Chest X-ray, AP view. Patient: 56 years old, sex M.
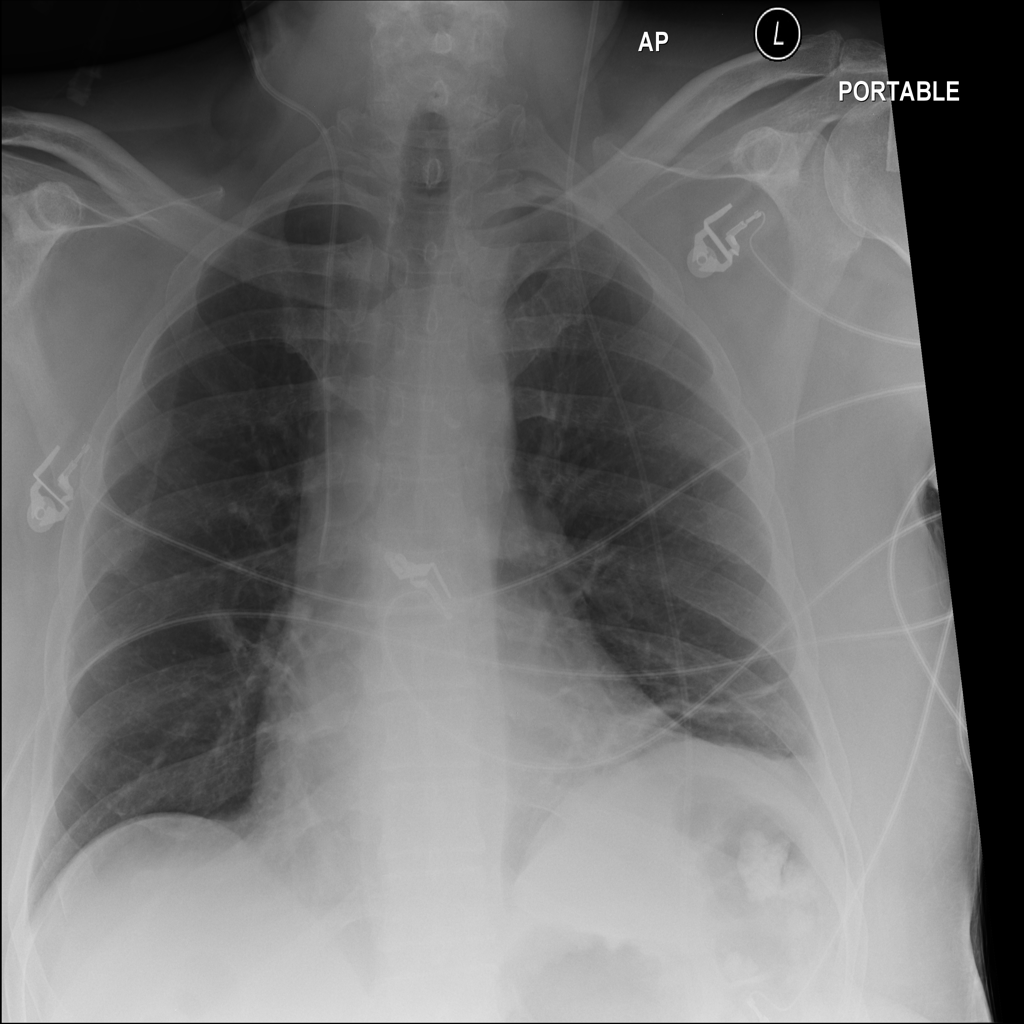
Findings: Atelectasis, Effusion, Pleural_Thickening